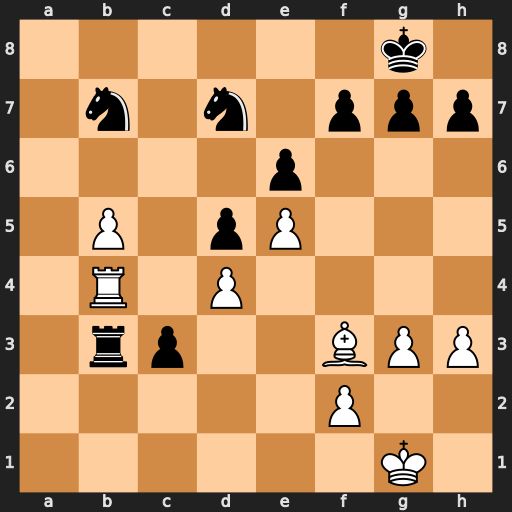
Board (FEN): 6k1/1n1n1ppp/4p3/1P1pP3/1R1P4/1rp2BPP/5P2/6K1
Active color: w
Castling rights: -
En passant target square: -
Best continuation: Rxb3 c2 Rc3